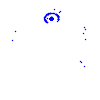
Particle: pion